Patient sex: M
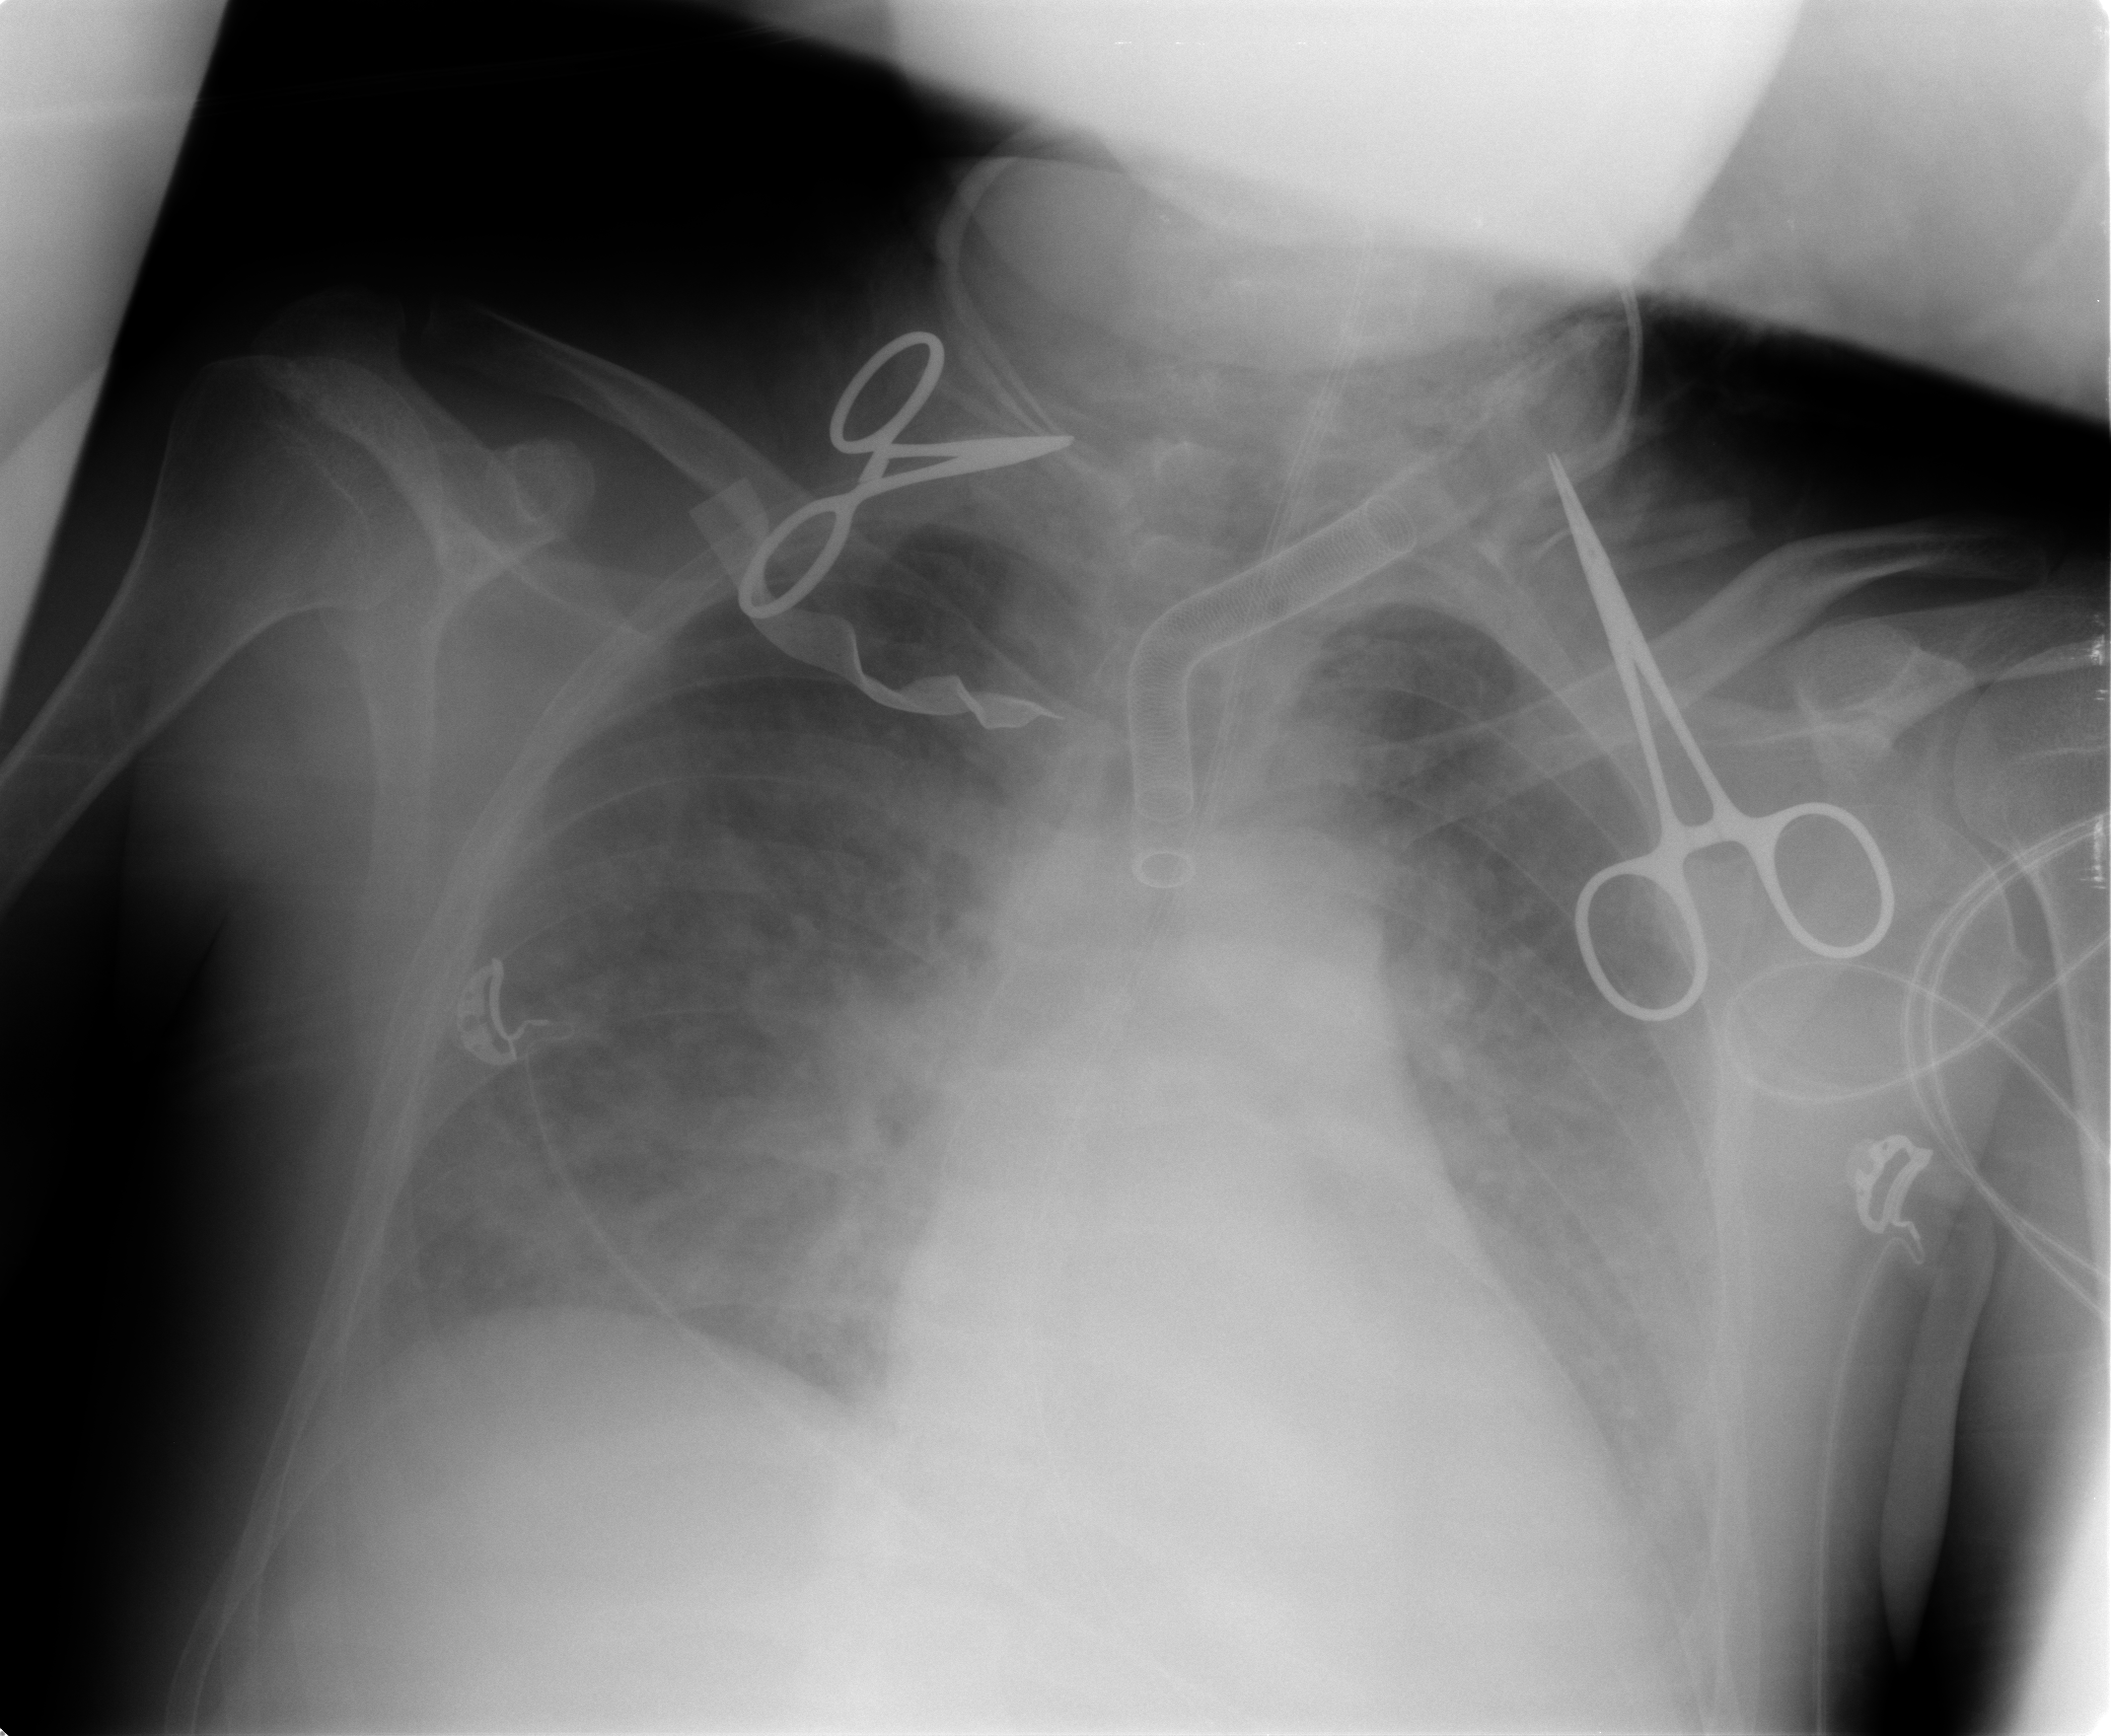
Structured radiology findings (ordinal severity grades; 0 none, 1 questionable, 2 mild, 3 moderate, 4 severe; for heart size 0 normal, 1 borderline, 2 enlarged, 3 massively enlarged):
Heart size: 2
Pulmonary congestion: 3
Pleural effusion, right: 1
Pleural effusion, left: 1
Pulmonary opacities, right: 2
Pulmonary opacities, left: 2
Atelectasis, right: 3
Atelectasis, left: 3